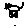
Label: cat